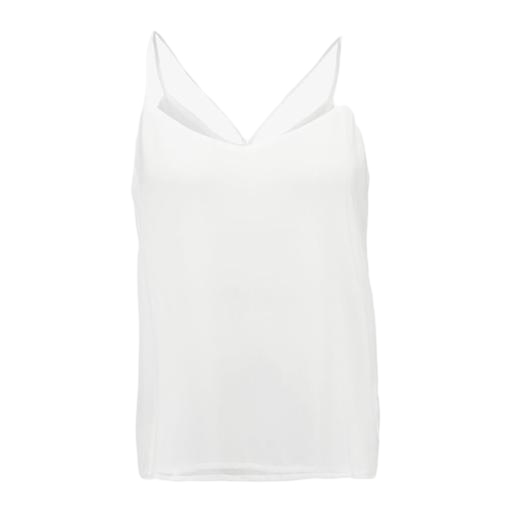
white women's layered cami, white romy tank, white v-neck cami, white background